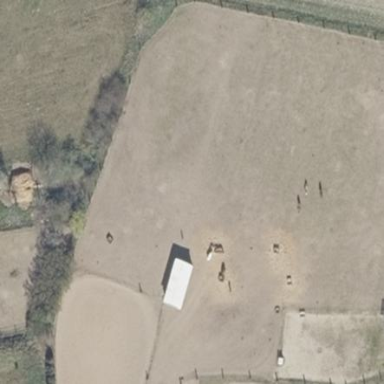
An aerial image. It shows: Pasture in the meadow used as equestrian pitch for leisure land.